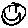
Label: smiley face